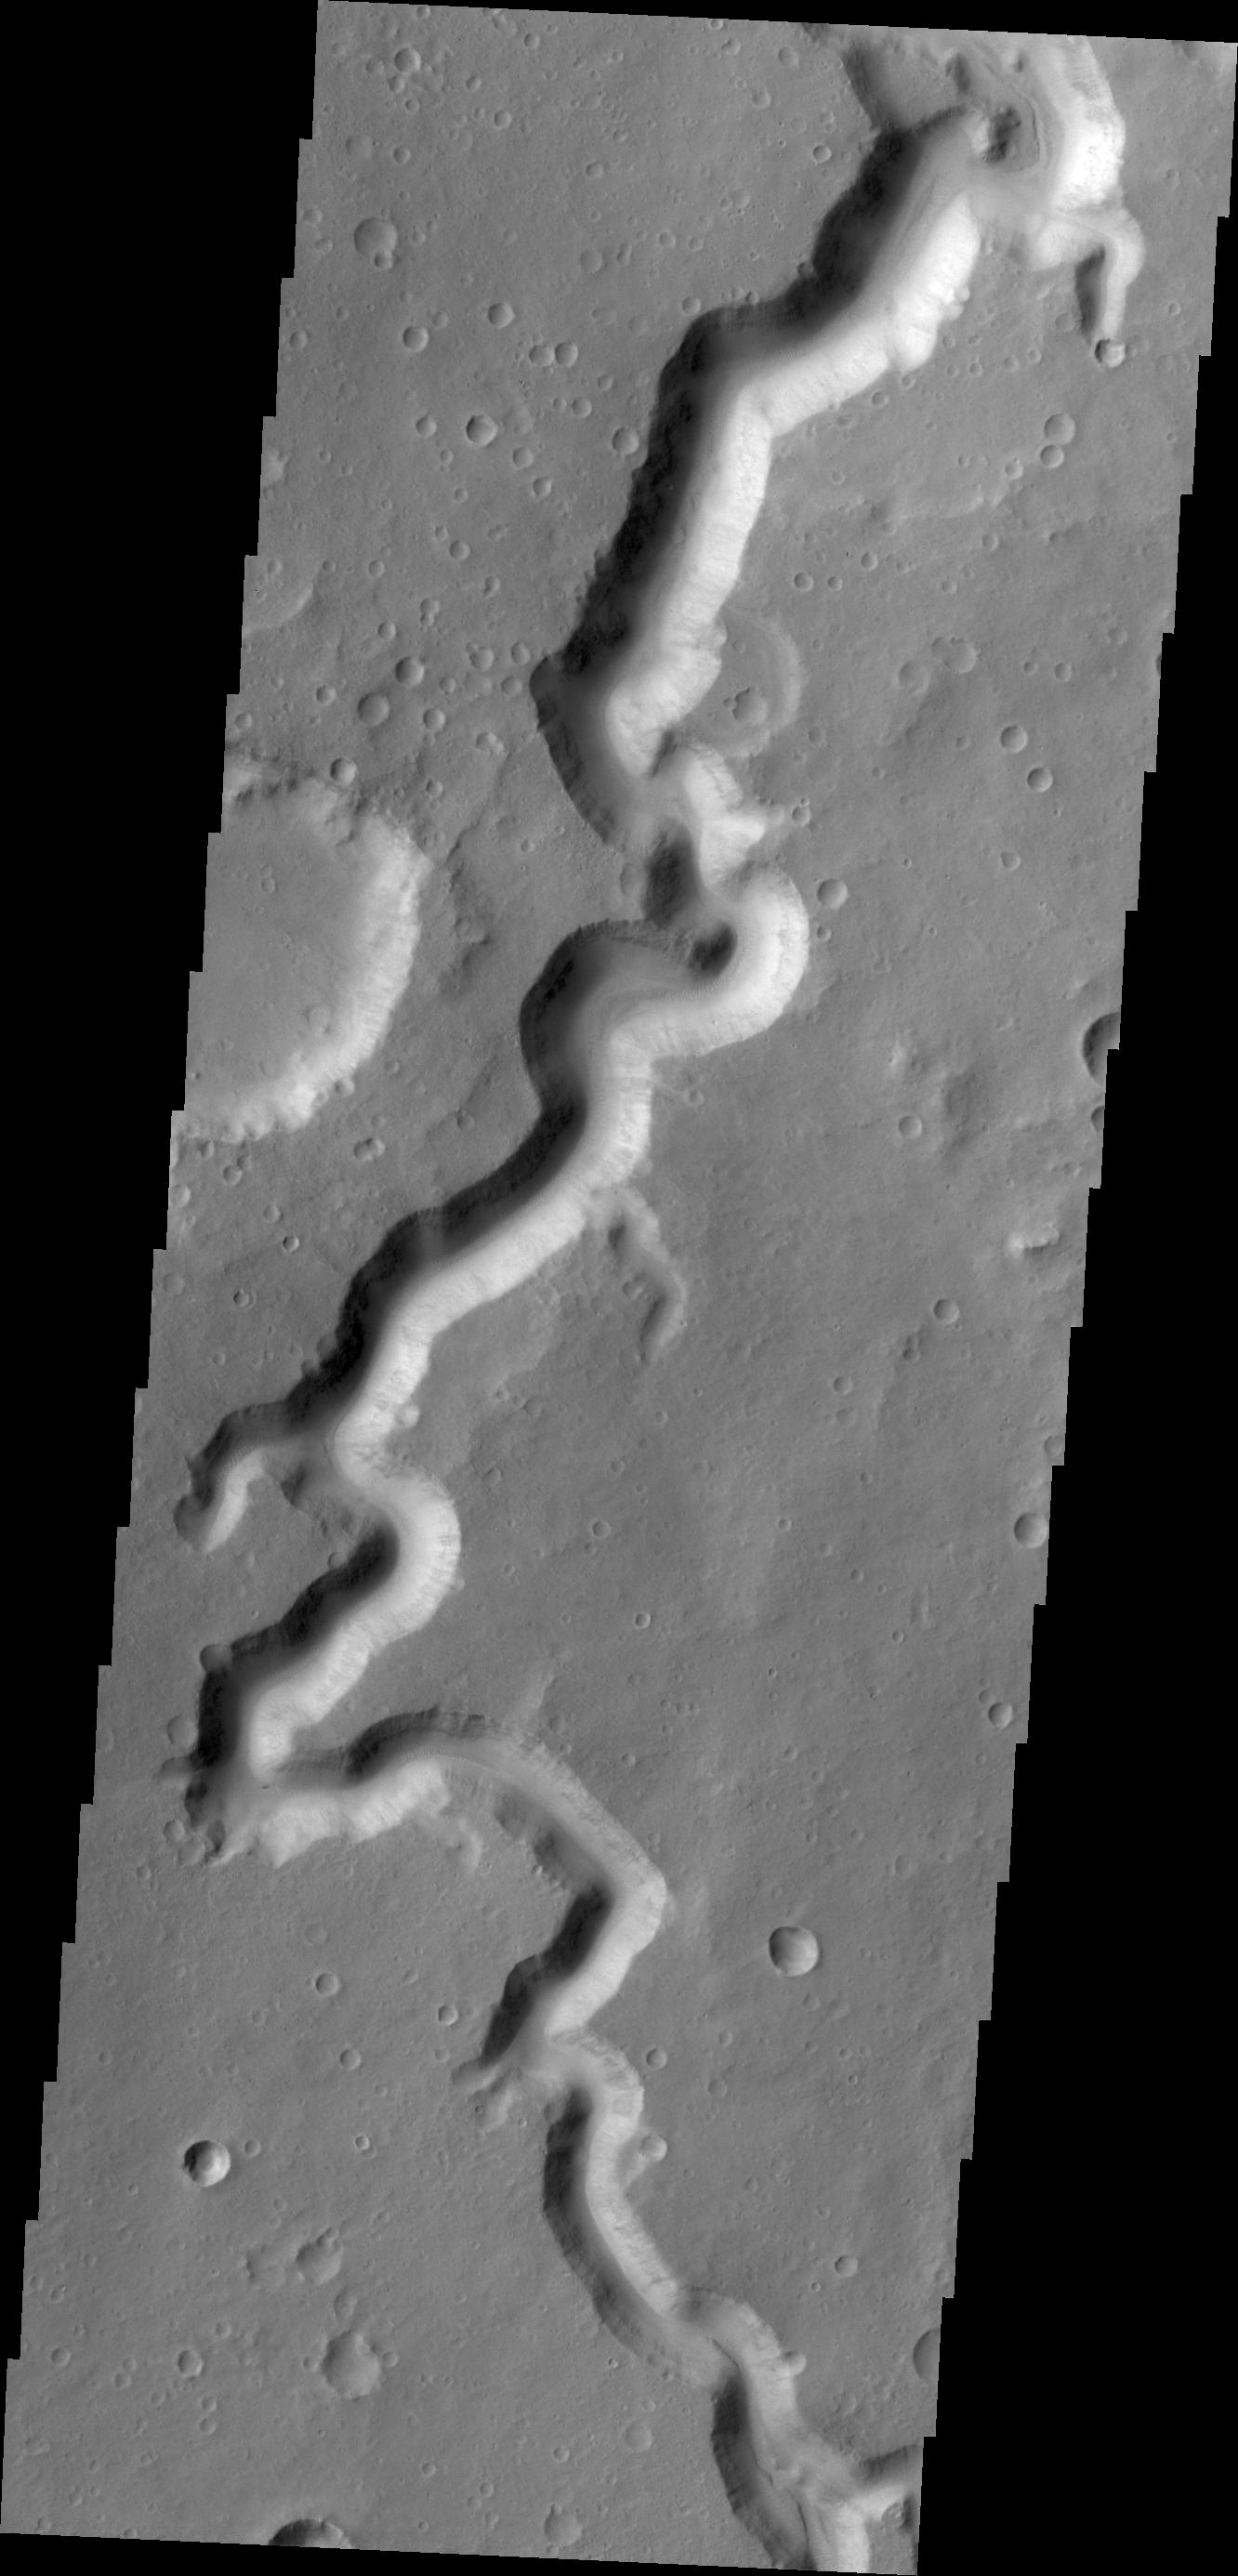
Nanedi Valles Mars, 2001 Mars Odyssey